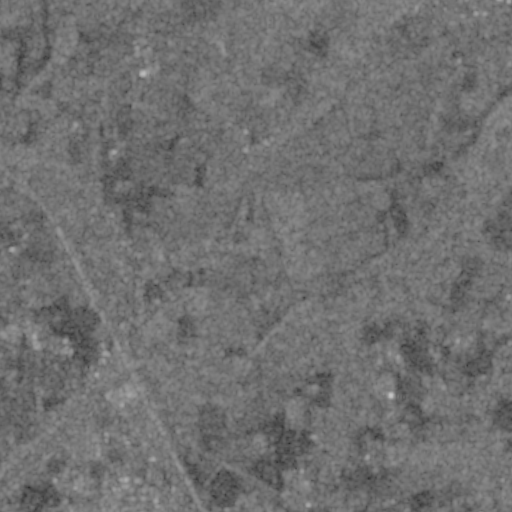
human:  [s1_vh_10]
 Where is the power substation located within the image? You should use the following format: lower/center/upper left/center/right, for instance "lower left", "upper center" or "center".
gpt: The power substation is located in the lower left of the image.
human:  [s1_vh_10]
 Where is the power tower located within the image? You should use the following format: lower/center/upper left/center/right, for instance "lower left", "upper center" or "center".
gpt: There is no power tower in the image.

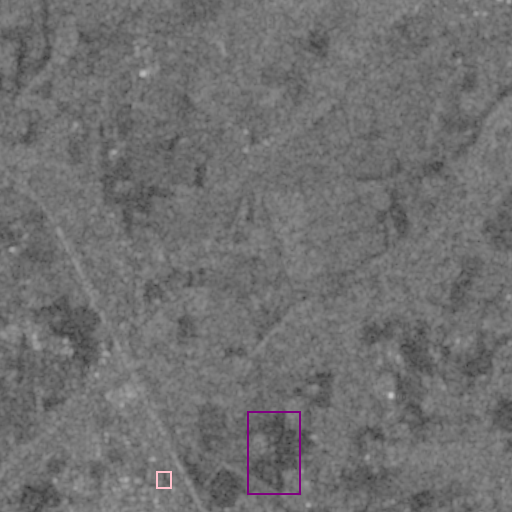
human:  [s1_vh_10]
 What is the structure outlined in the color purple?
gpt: The structure outlined in purple is a crop field.
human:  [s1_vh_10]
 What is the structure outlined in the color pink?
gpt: The structure outlined in pink is a parking lot.
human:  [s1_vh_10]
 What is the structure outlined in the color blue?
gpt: There is no blue outline.